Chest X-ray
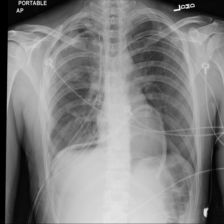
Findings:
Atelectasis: negative
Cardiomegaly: negative
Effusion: positive
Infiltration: negative
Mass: negative
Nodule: negative
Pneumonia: negative
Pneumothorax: positive
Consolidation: negative
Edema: negative
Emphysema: positive
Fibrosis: negative
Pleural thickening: negative
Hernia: negative